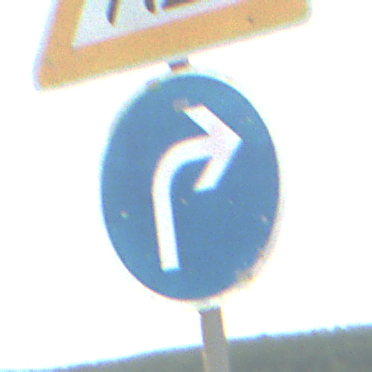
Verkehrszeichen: VorgeschriebeneFahrtrichtungRechts
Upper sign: Arbeitsstelle
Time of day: SunriseSunset
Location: Outdoor (RoadRail)
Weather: PartlyCloudy
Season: NotSpecified
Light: Natural